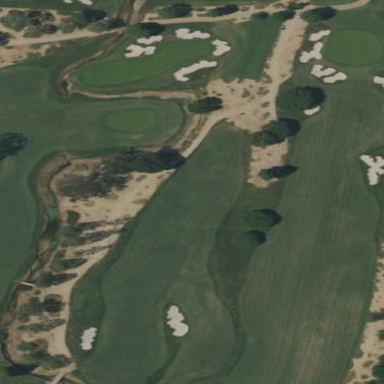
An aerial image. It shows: Golf fairway surrounded by grass.